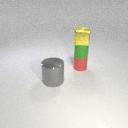
small green rubber cylinder above small red rubber cylinder